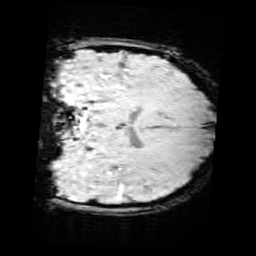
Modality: SWI
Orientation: coronal
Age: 11
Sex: male
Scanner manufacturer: siemens
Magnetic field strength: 3 T
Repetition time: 0.027 s
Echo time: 0.02 s